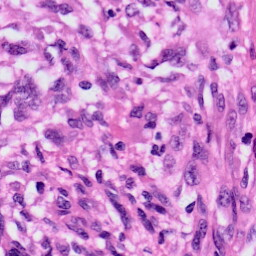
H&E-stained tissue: Skin